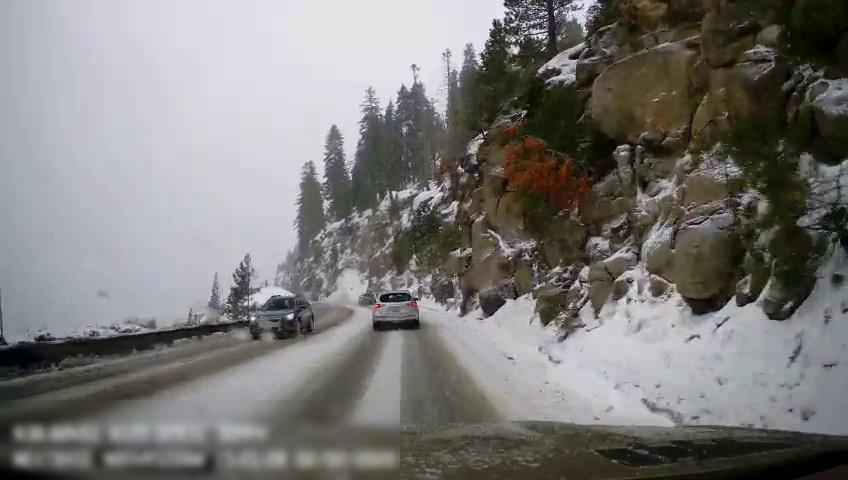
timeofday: Day
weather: Snowy
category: Drivable Space
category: Vehicles | SUV
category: Vehicles | Car
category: Vehicles | SUV